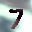
Label: 7